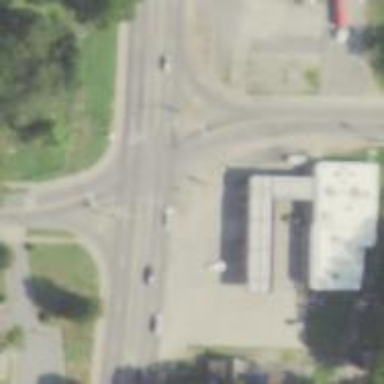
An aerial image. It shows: Marked crossing on the road.